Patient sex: M
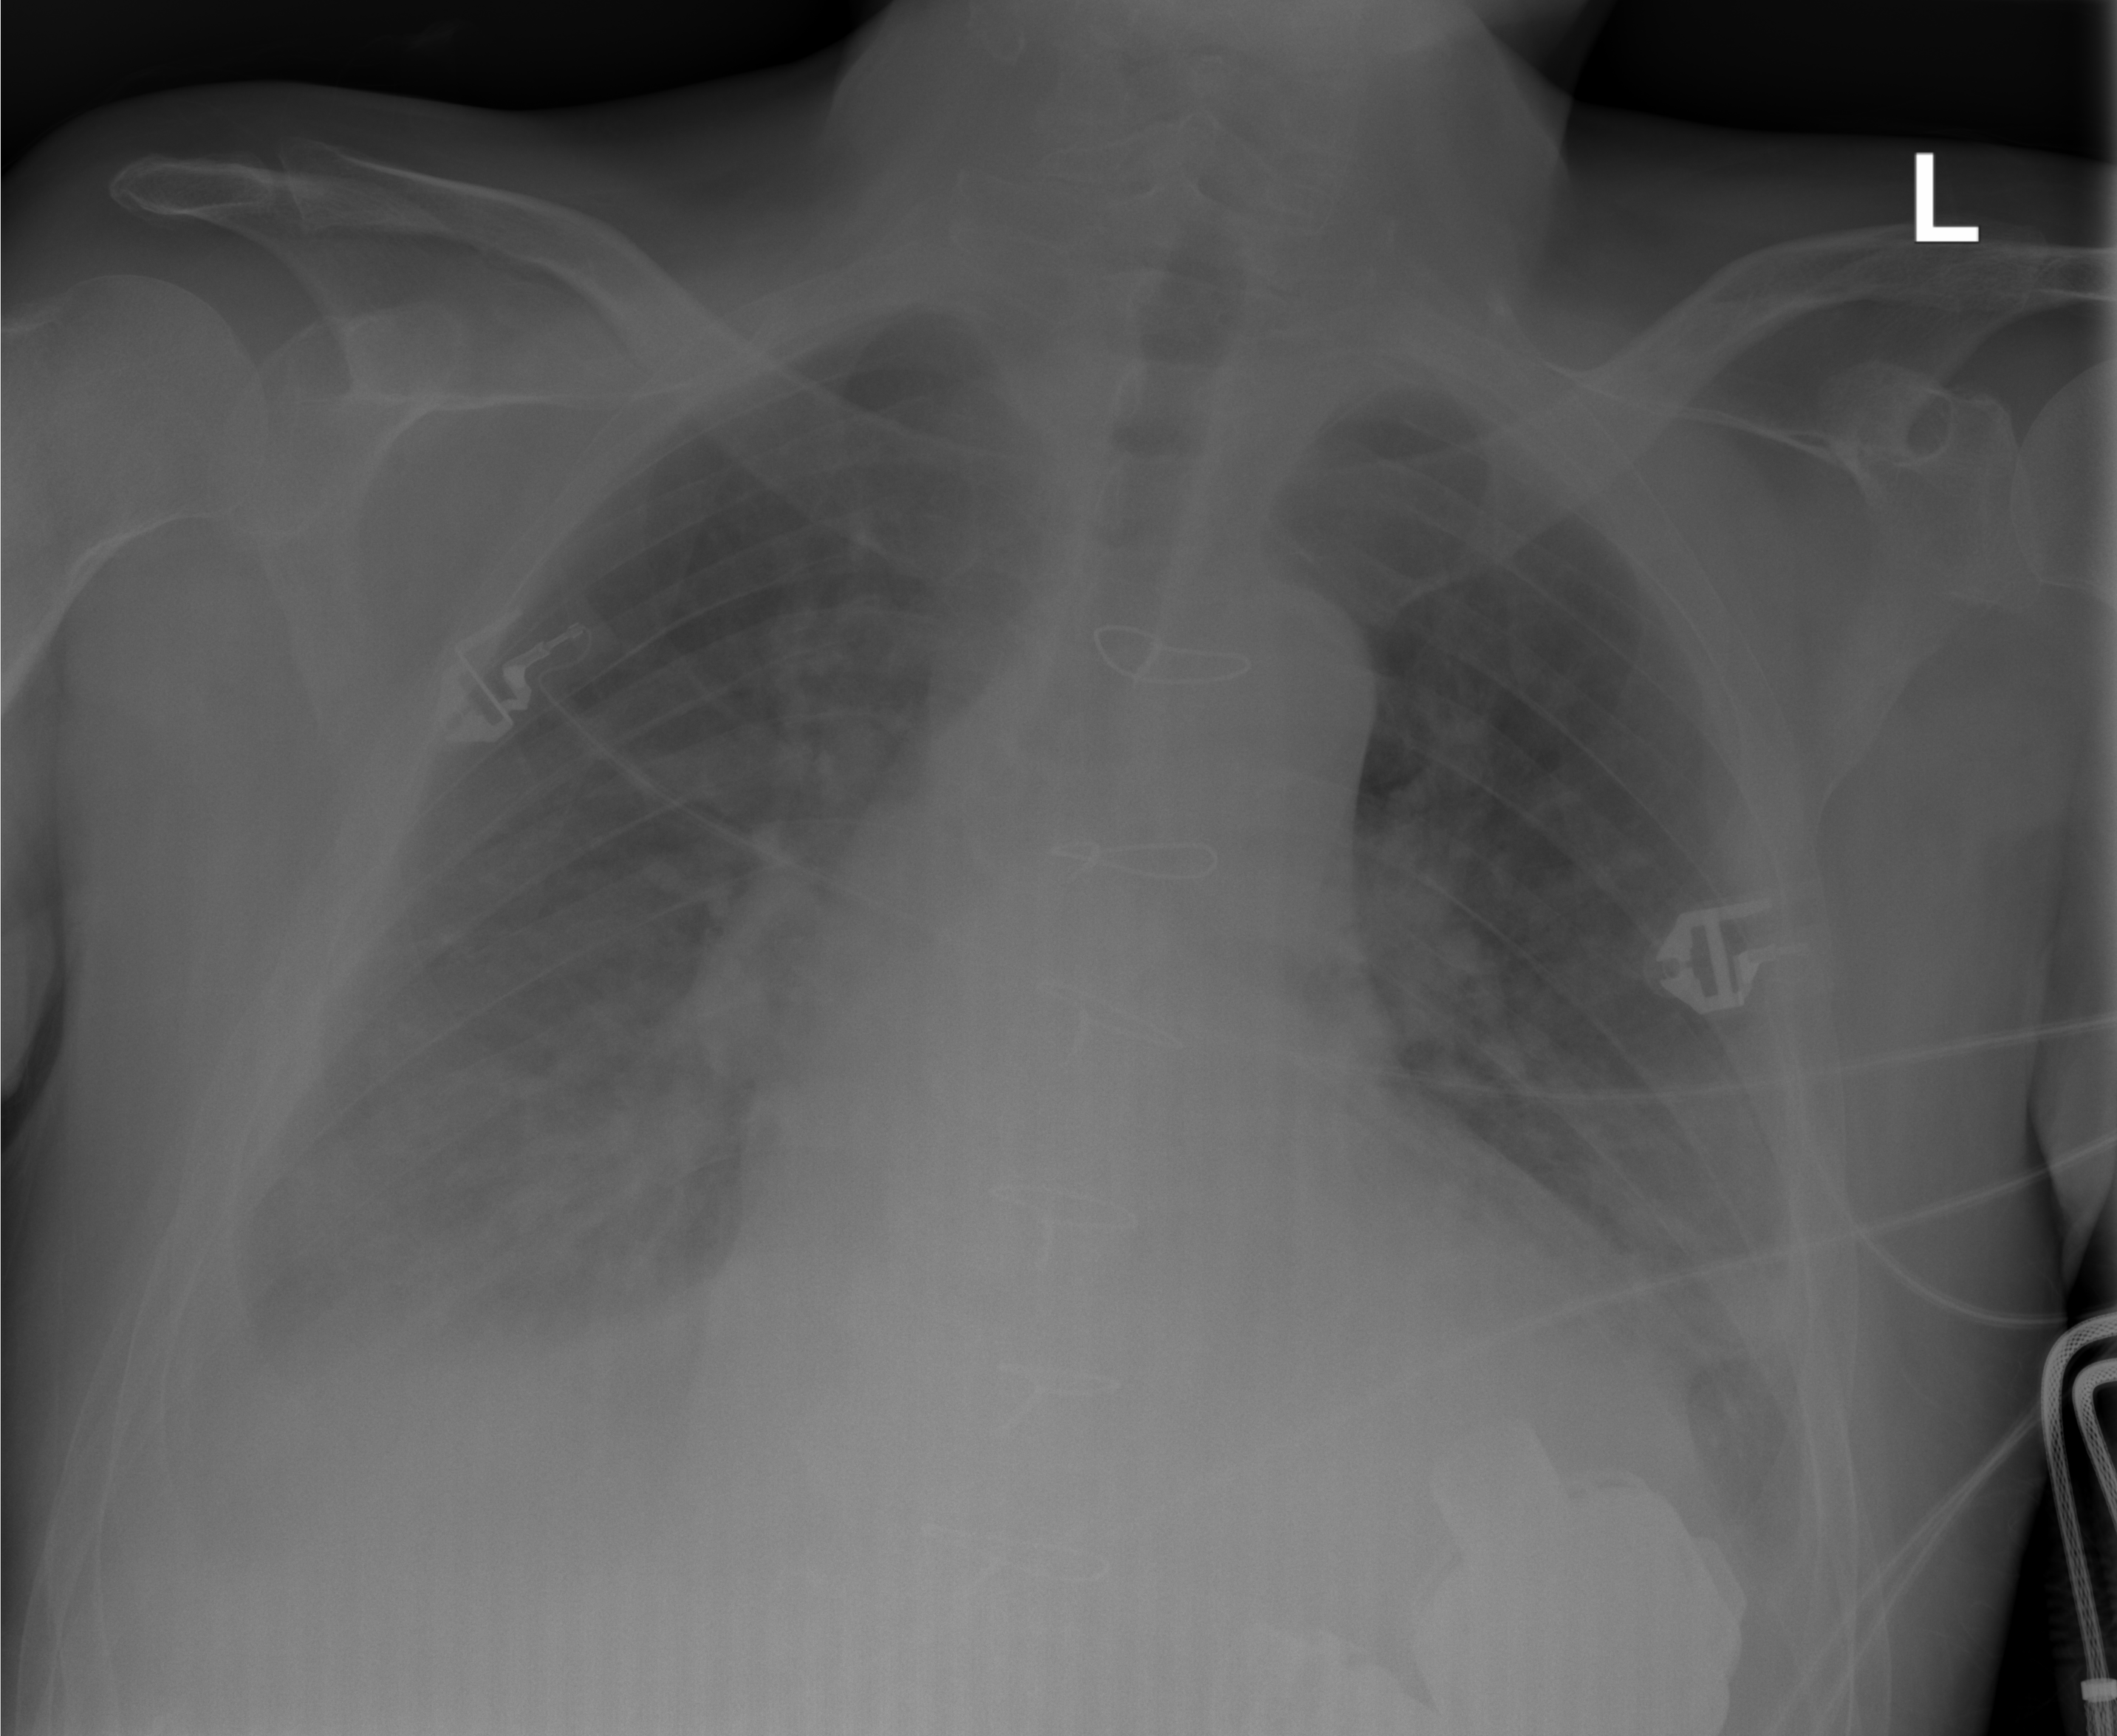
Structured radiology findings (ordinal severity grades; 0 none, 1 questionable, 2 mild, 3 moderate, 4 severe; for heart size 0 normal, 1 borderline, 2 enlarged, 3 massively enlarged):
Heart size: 2
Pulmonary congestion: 0
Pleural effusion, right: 2
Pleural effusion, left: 2
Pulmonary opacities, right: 0
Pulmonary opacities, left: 0
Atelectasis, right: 2
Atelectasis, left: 2